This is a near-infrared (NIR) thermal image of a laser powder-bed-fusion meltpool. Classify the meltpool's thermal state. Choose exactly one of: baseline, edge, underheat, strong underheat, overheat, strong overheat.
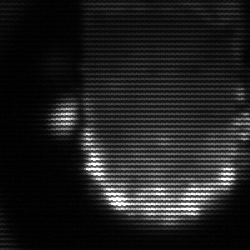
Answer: baseline